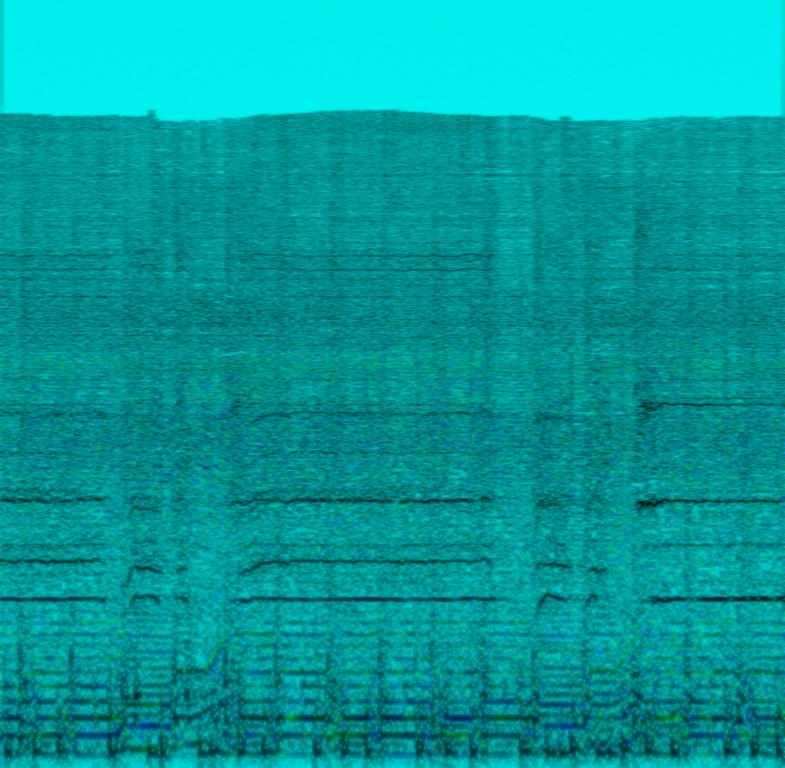
The low quality recording features a metal song that consists of screaming male vocal singing over widely spread electric guitar riffs, distorted bass guitar, energetic cymbals and short snare rolls. It sounds loud, aggressive, energetic and manic - as every metal song should sound.